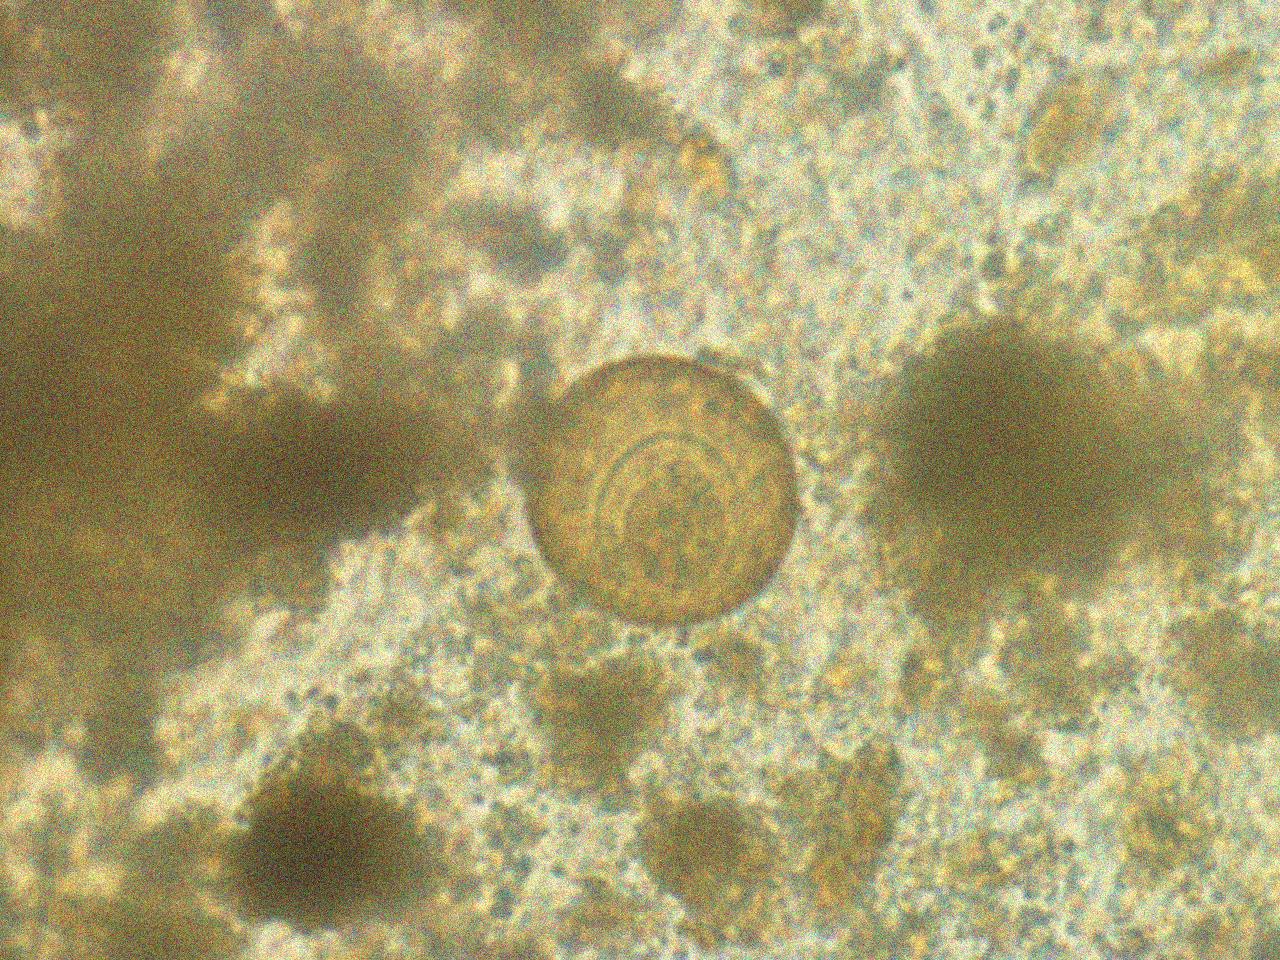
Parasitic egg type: Hymenolepis diminuta